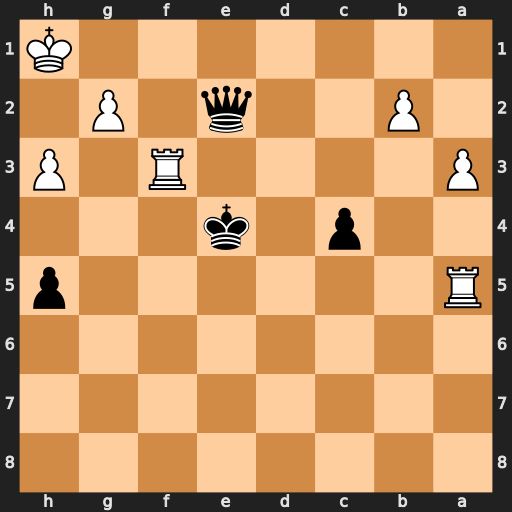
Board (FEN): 8/8/8/R6p/2p1k3/P4R1P/1P2q1P1/7K
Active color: b
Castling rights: -
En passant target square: -
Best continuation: Qe1+ Kh2 Qxa5